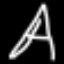
Label: The Eiffel Tower